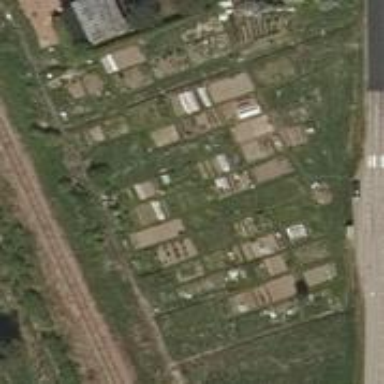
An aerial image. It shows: Allotments area.